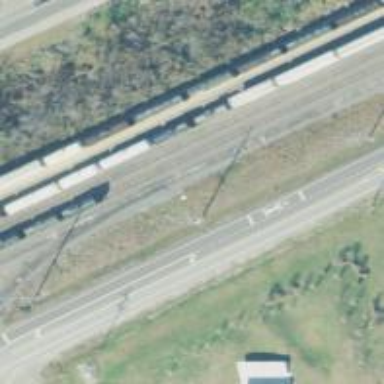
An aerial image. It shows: Railway yard.